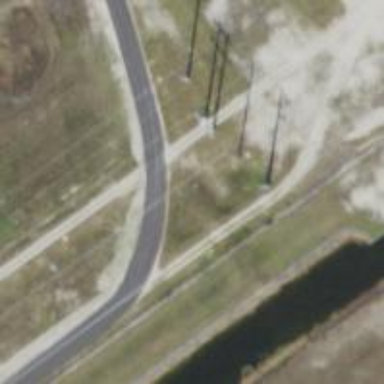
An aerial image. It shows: Power pole.